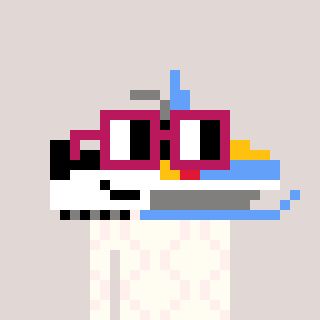
a pixel art character with square dark red glasses, a snowmobile-shaped head and a grayscale-colored body on a warm background